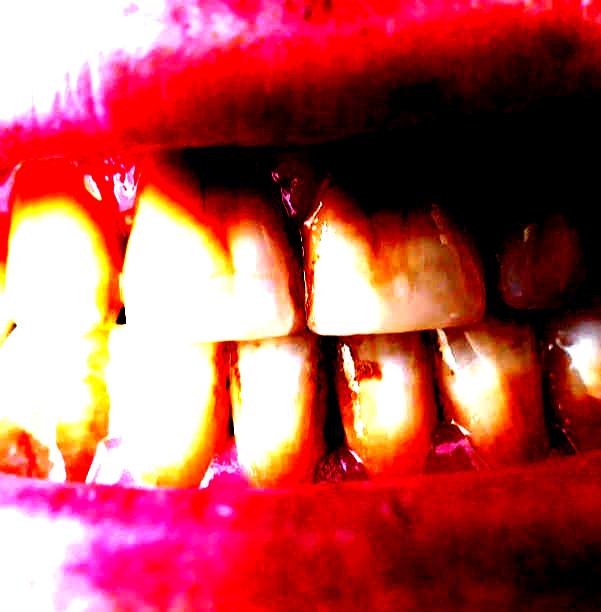
Condition: Calculus